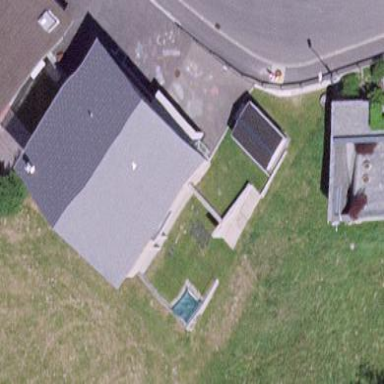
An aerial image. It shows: Detached building.